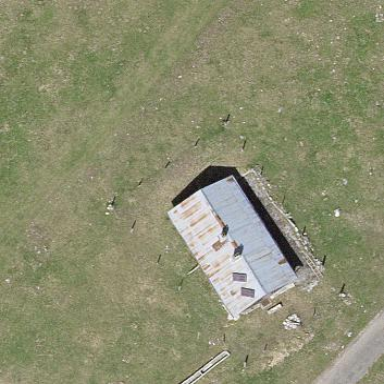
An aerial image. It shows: Farm auxiliary building.